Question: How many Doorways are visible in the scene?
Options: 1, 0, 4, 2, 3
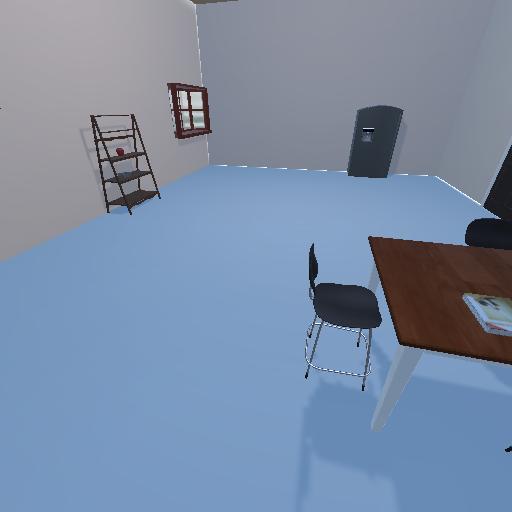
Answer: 1